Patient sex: F
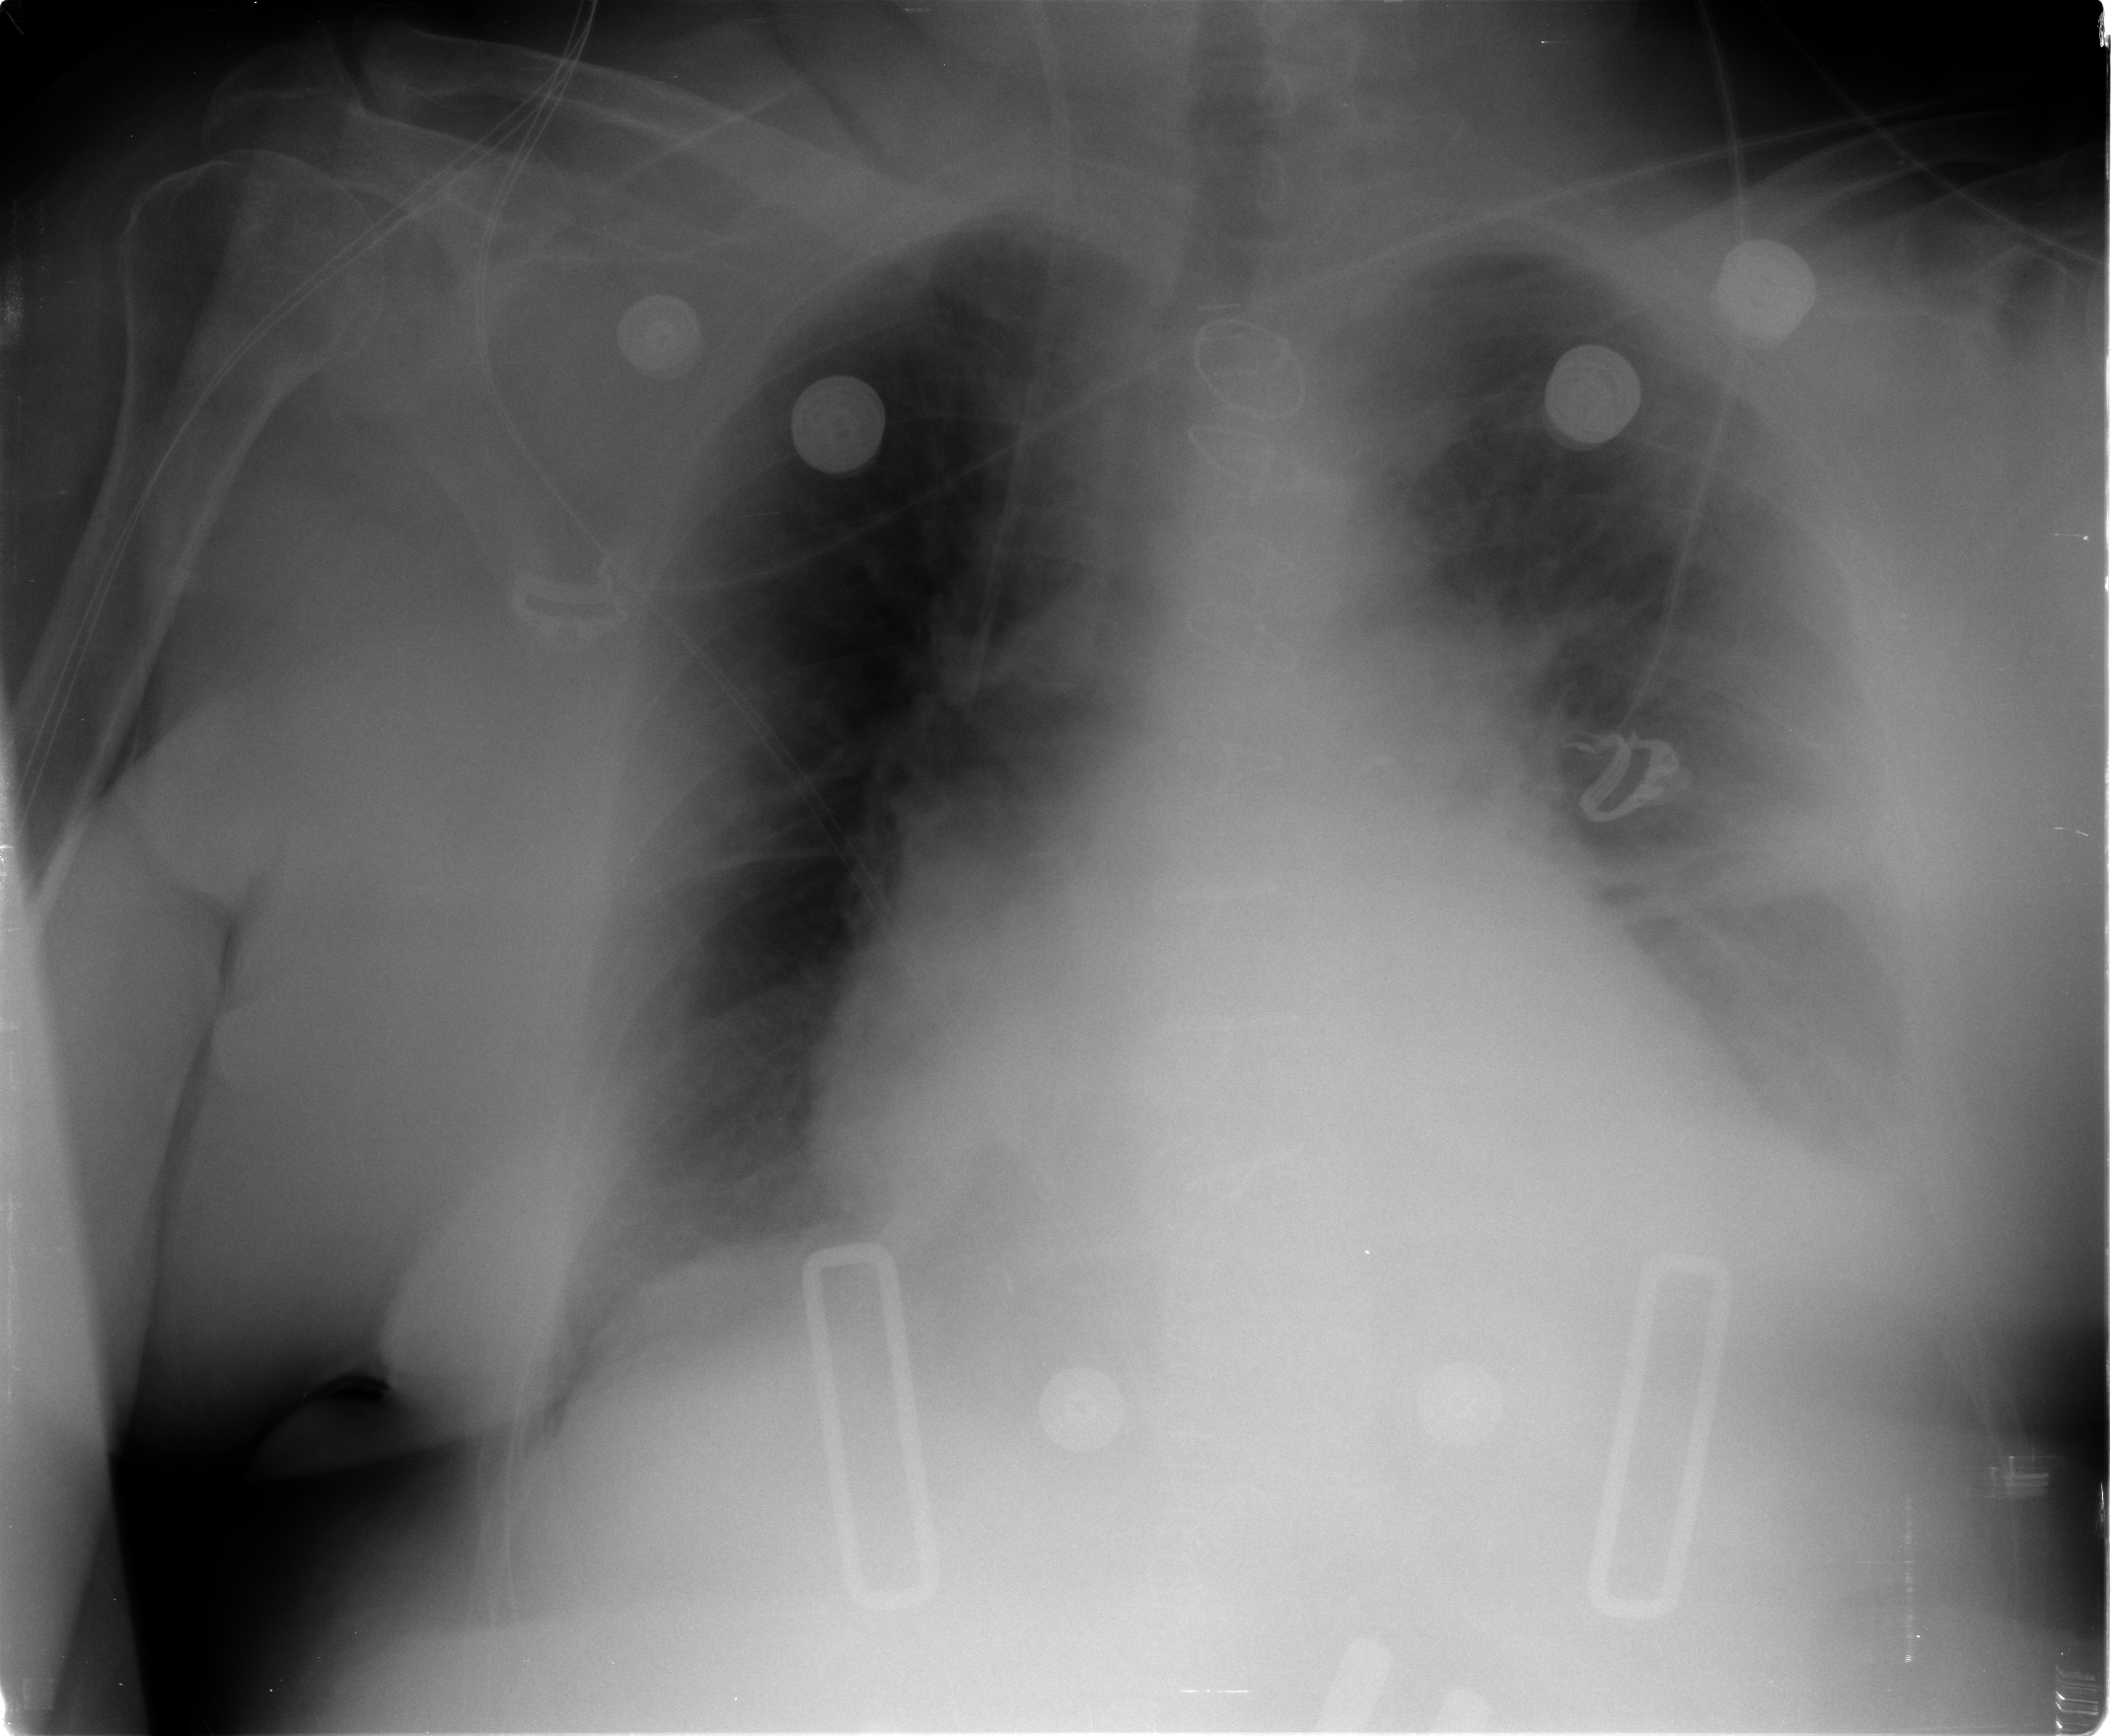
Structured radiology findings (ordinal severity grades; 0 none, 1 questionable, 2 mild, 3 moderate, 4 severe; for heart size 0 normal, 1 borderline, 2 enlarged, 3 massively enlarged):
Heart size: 2
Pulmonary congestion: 2
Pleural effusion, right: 0
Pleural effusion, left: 3
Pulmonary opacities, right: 0
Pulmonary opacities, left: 2
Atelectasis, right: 2
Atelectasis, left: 3